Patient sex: M
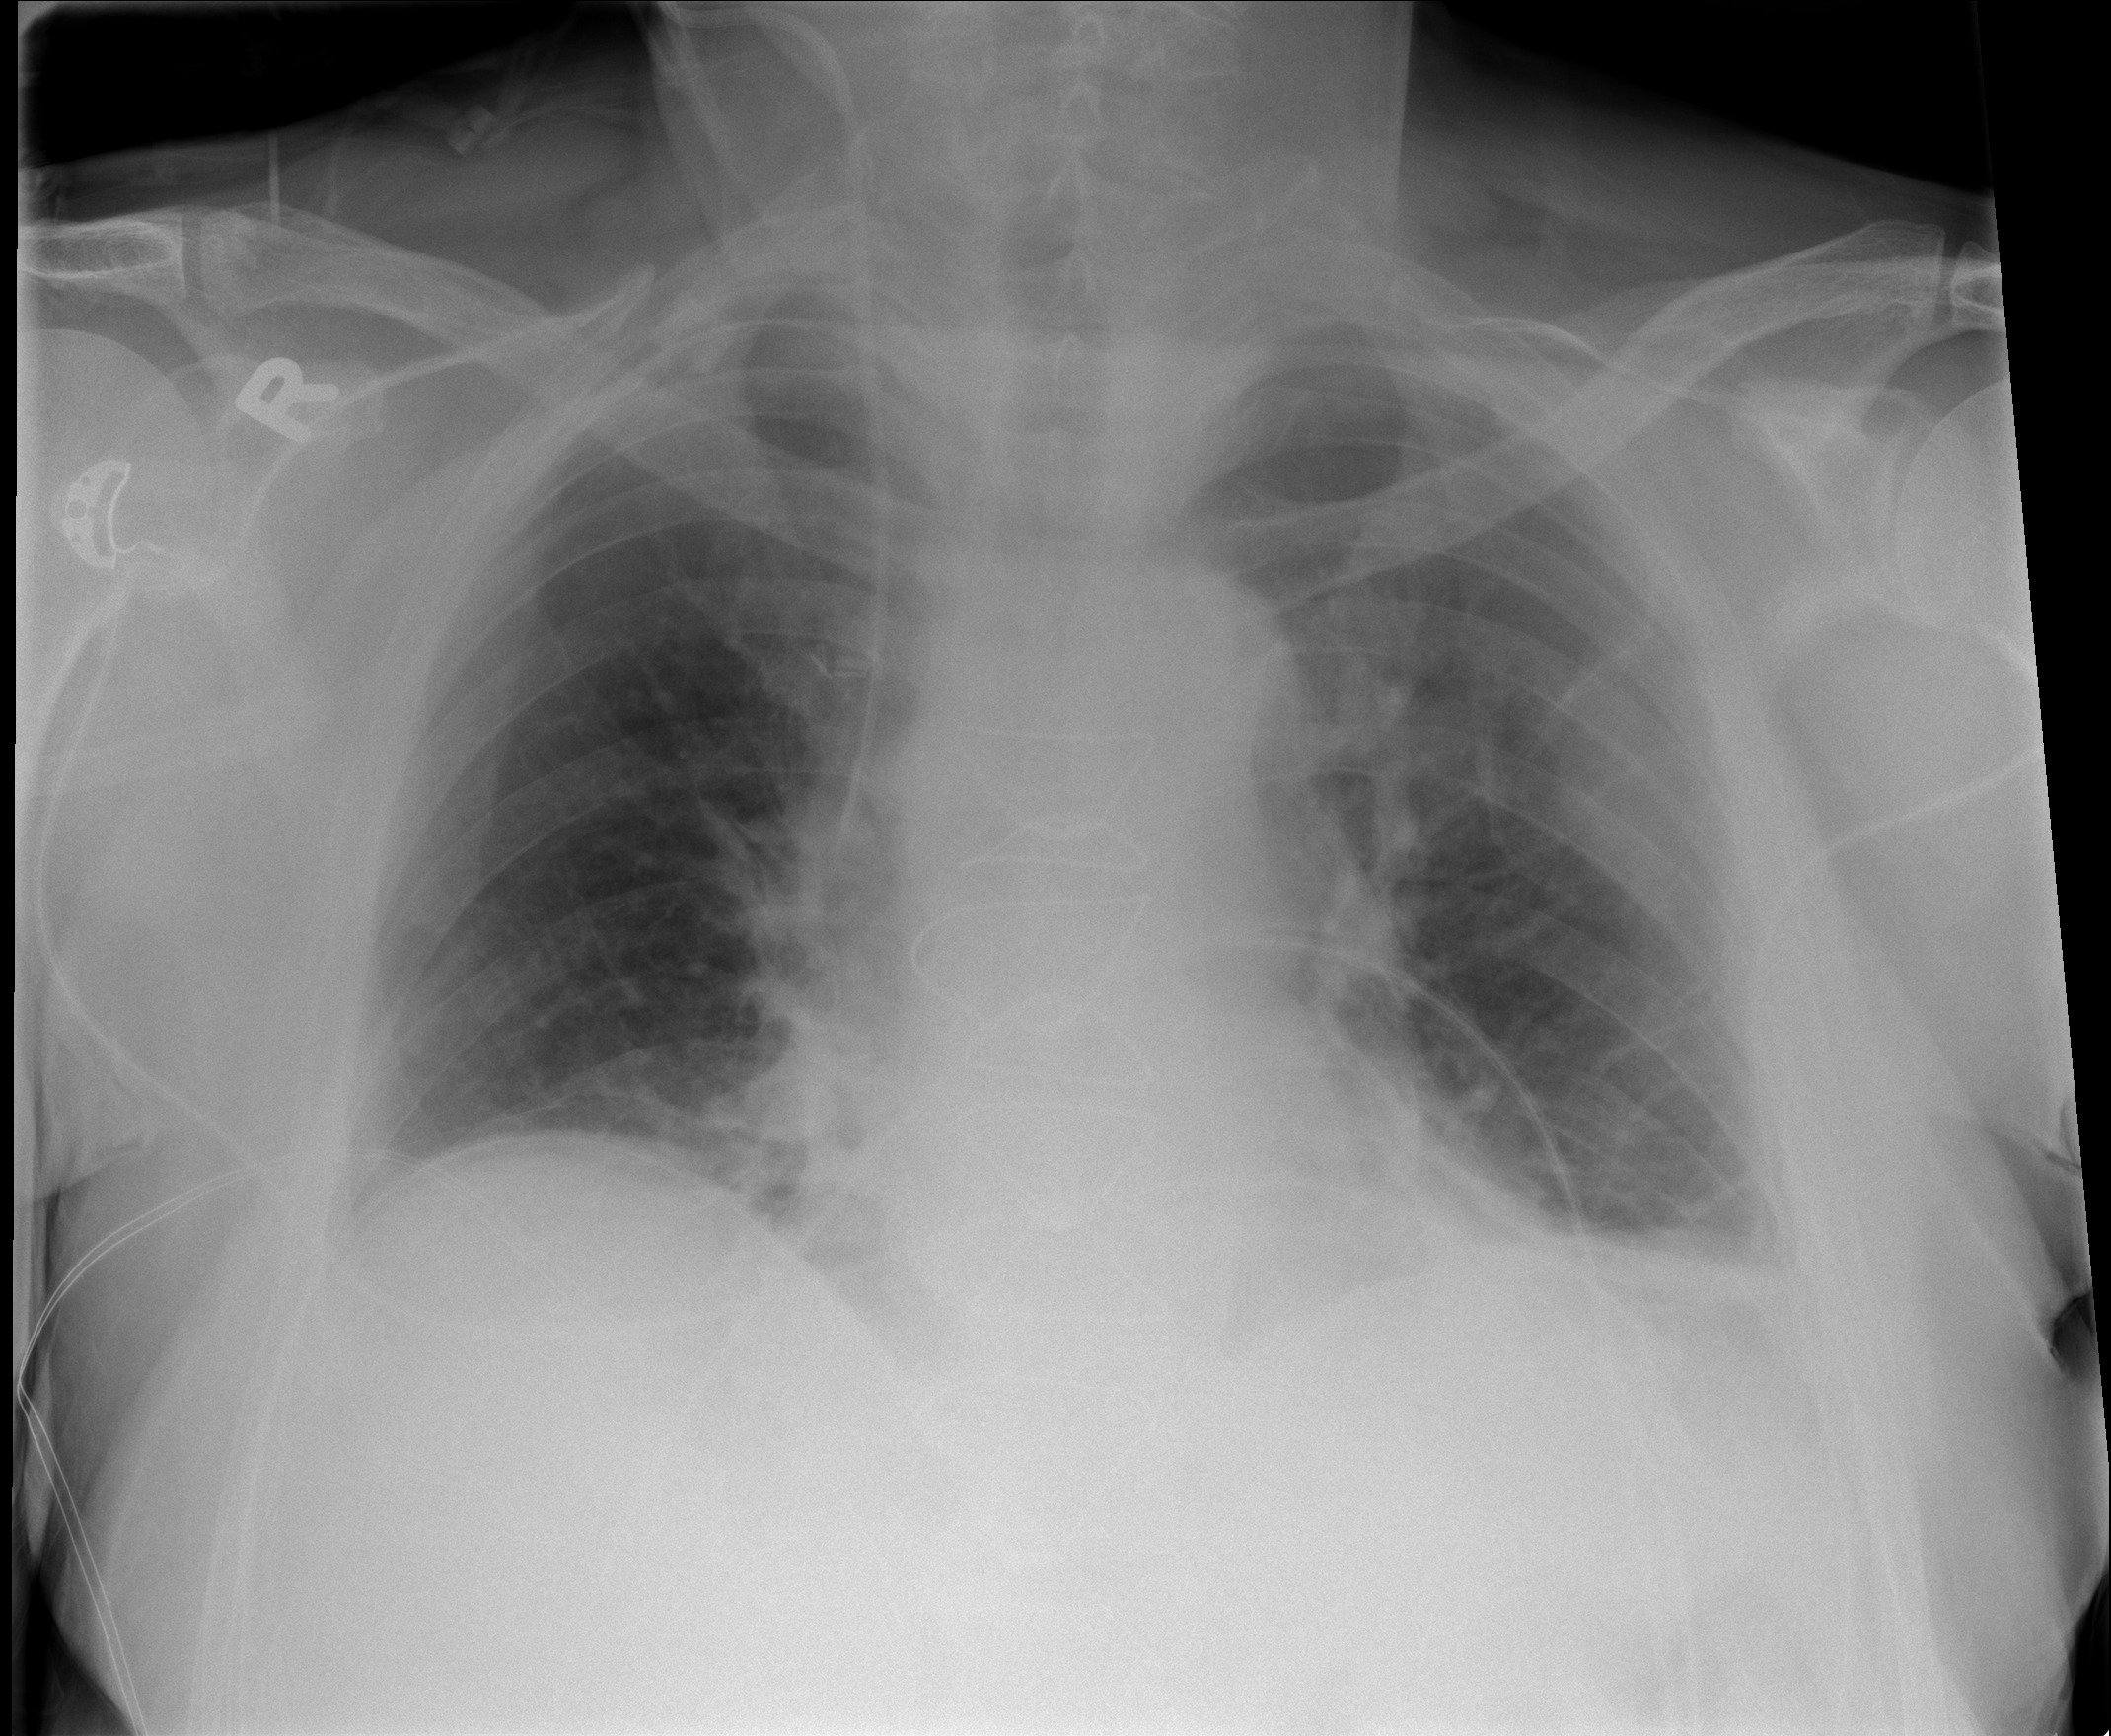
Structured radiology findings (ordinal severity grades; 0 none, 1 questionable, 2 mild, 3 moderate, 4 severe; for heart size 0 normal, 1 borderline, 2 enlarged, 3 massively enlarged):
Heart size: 0
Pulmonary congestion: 2
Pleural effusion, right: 1
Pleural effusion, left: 1
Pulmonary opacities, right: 0
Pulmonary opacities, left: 2
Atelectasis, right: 2
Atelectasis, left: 2